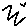
Label: zigzag